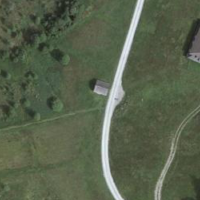
EUNIS habitat code: 23
Species observed at this site:
Aglais urticae
Melitaea diamina
Caltha palustris
Boloria titania